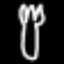
Label: fork